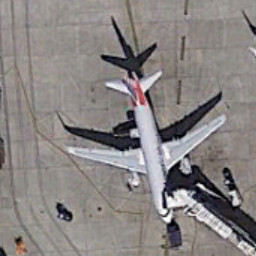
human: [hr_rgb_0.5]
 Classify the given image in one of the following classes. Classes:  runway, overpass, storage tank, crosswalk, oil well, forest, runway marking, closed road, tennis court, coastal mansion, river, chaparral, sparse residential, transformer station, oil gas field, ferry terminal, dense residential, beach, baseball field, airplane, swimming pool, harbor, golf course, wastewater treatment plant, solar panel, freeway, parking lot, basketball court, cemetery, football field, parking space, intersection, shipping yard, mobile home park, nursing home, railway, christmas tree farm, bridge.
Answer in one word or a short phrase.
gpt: airplane